Question: Is it possible to display information in TableView as given in screenshot?
Here: 'MyFund' is sum of amounts of Rob, Mike and Sam Fund.
I am not sure how will I sum up the amounts and display in Table headers.
Please help!

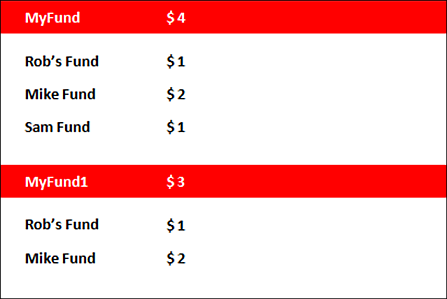
Answer: Hmm. I suppose you could calculate the summation in 'sectionIndexTitlesForTableView' as such:
'''
- (NSArray *)sectionIndexTitlesForTableView:(UITableView *)tableView
{
// replace the following with however you'll calculate the sums
int sumSectionOne = 4;
int sumSectionTwo = 3;
return [NSArray arrayWithObjects:[NSString stringWithFormat:@"$%d",sumSectionOne], [NSString stringWithFormat:@"$%d",sumSectionTwo], nil];
}
'''
but it does mean you'll be invoking 'reloadSections' on that table view. Moreover, this isn't entirely the intended purpose of UITableView (though admittedly a really easy way of doing this).